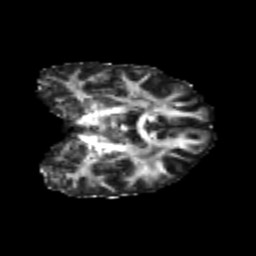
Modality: FA
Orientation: coronal
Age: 23
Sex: female
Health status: healthy
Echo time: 0.074 s